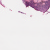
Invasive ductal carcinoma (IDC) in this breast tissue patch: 0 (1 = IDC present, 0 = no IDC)